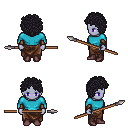
a pixel art fantasy rpg character, female body template, dark elf, purple skin, teal long-sleeve shirt, robe skirt, raven curly afro hairstyle, cloth bracers, maroon shoes, spear, four views (front, back, left, right), 2x2 character sprite sheet, small pixel art, hard edges, no anti-aliasing